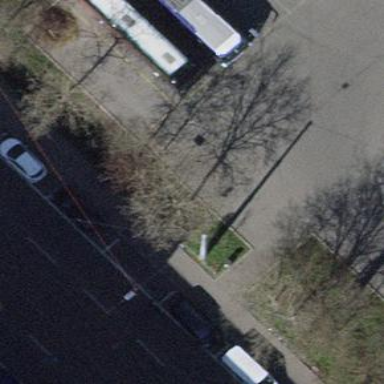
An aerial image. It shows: Parking lane area.